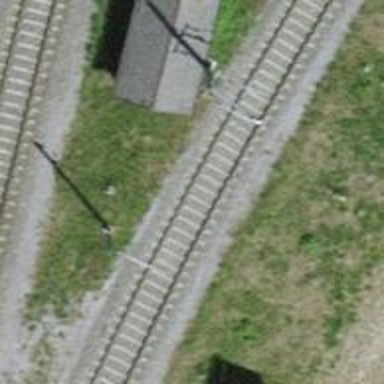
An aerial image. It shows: Single-track electrified railway yard with contact line electrification.